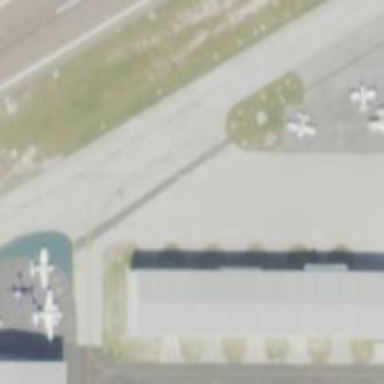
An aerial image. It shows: Image of taxiway at airport.